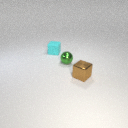
small cyan rubber cube to the left of small brown metal cube